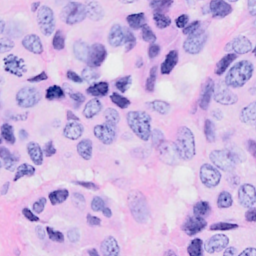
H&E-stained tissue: Breast